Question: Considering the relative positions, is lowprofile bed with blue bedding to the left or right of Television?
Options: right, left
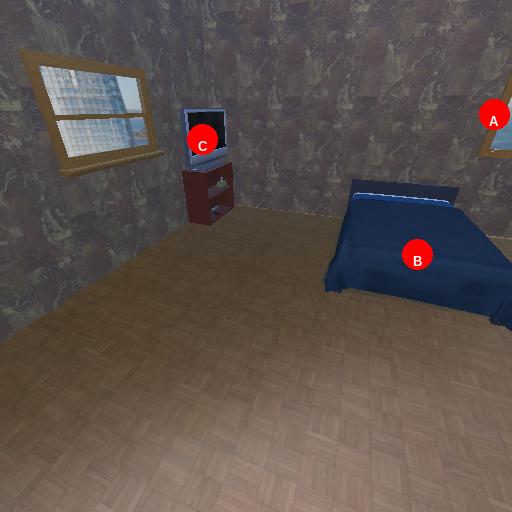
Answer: right